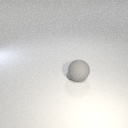
large gray rubber sphere